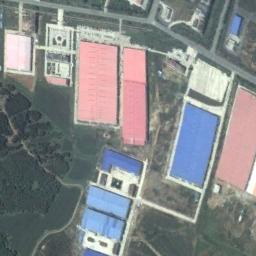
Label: industrial_area